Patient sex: F
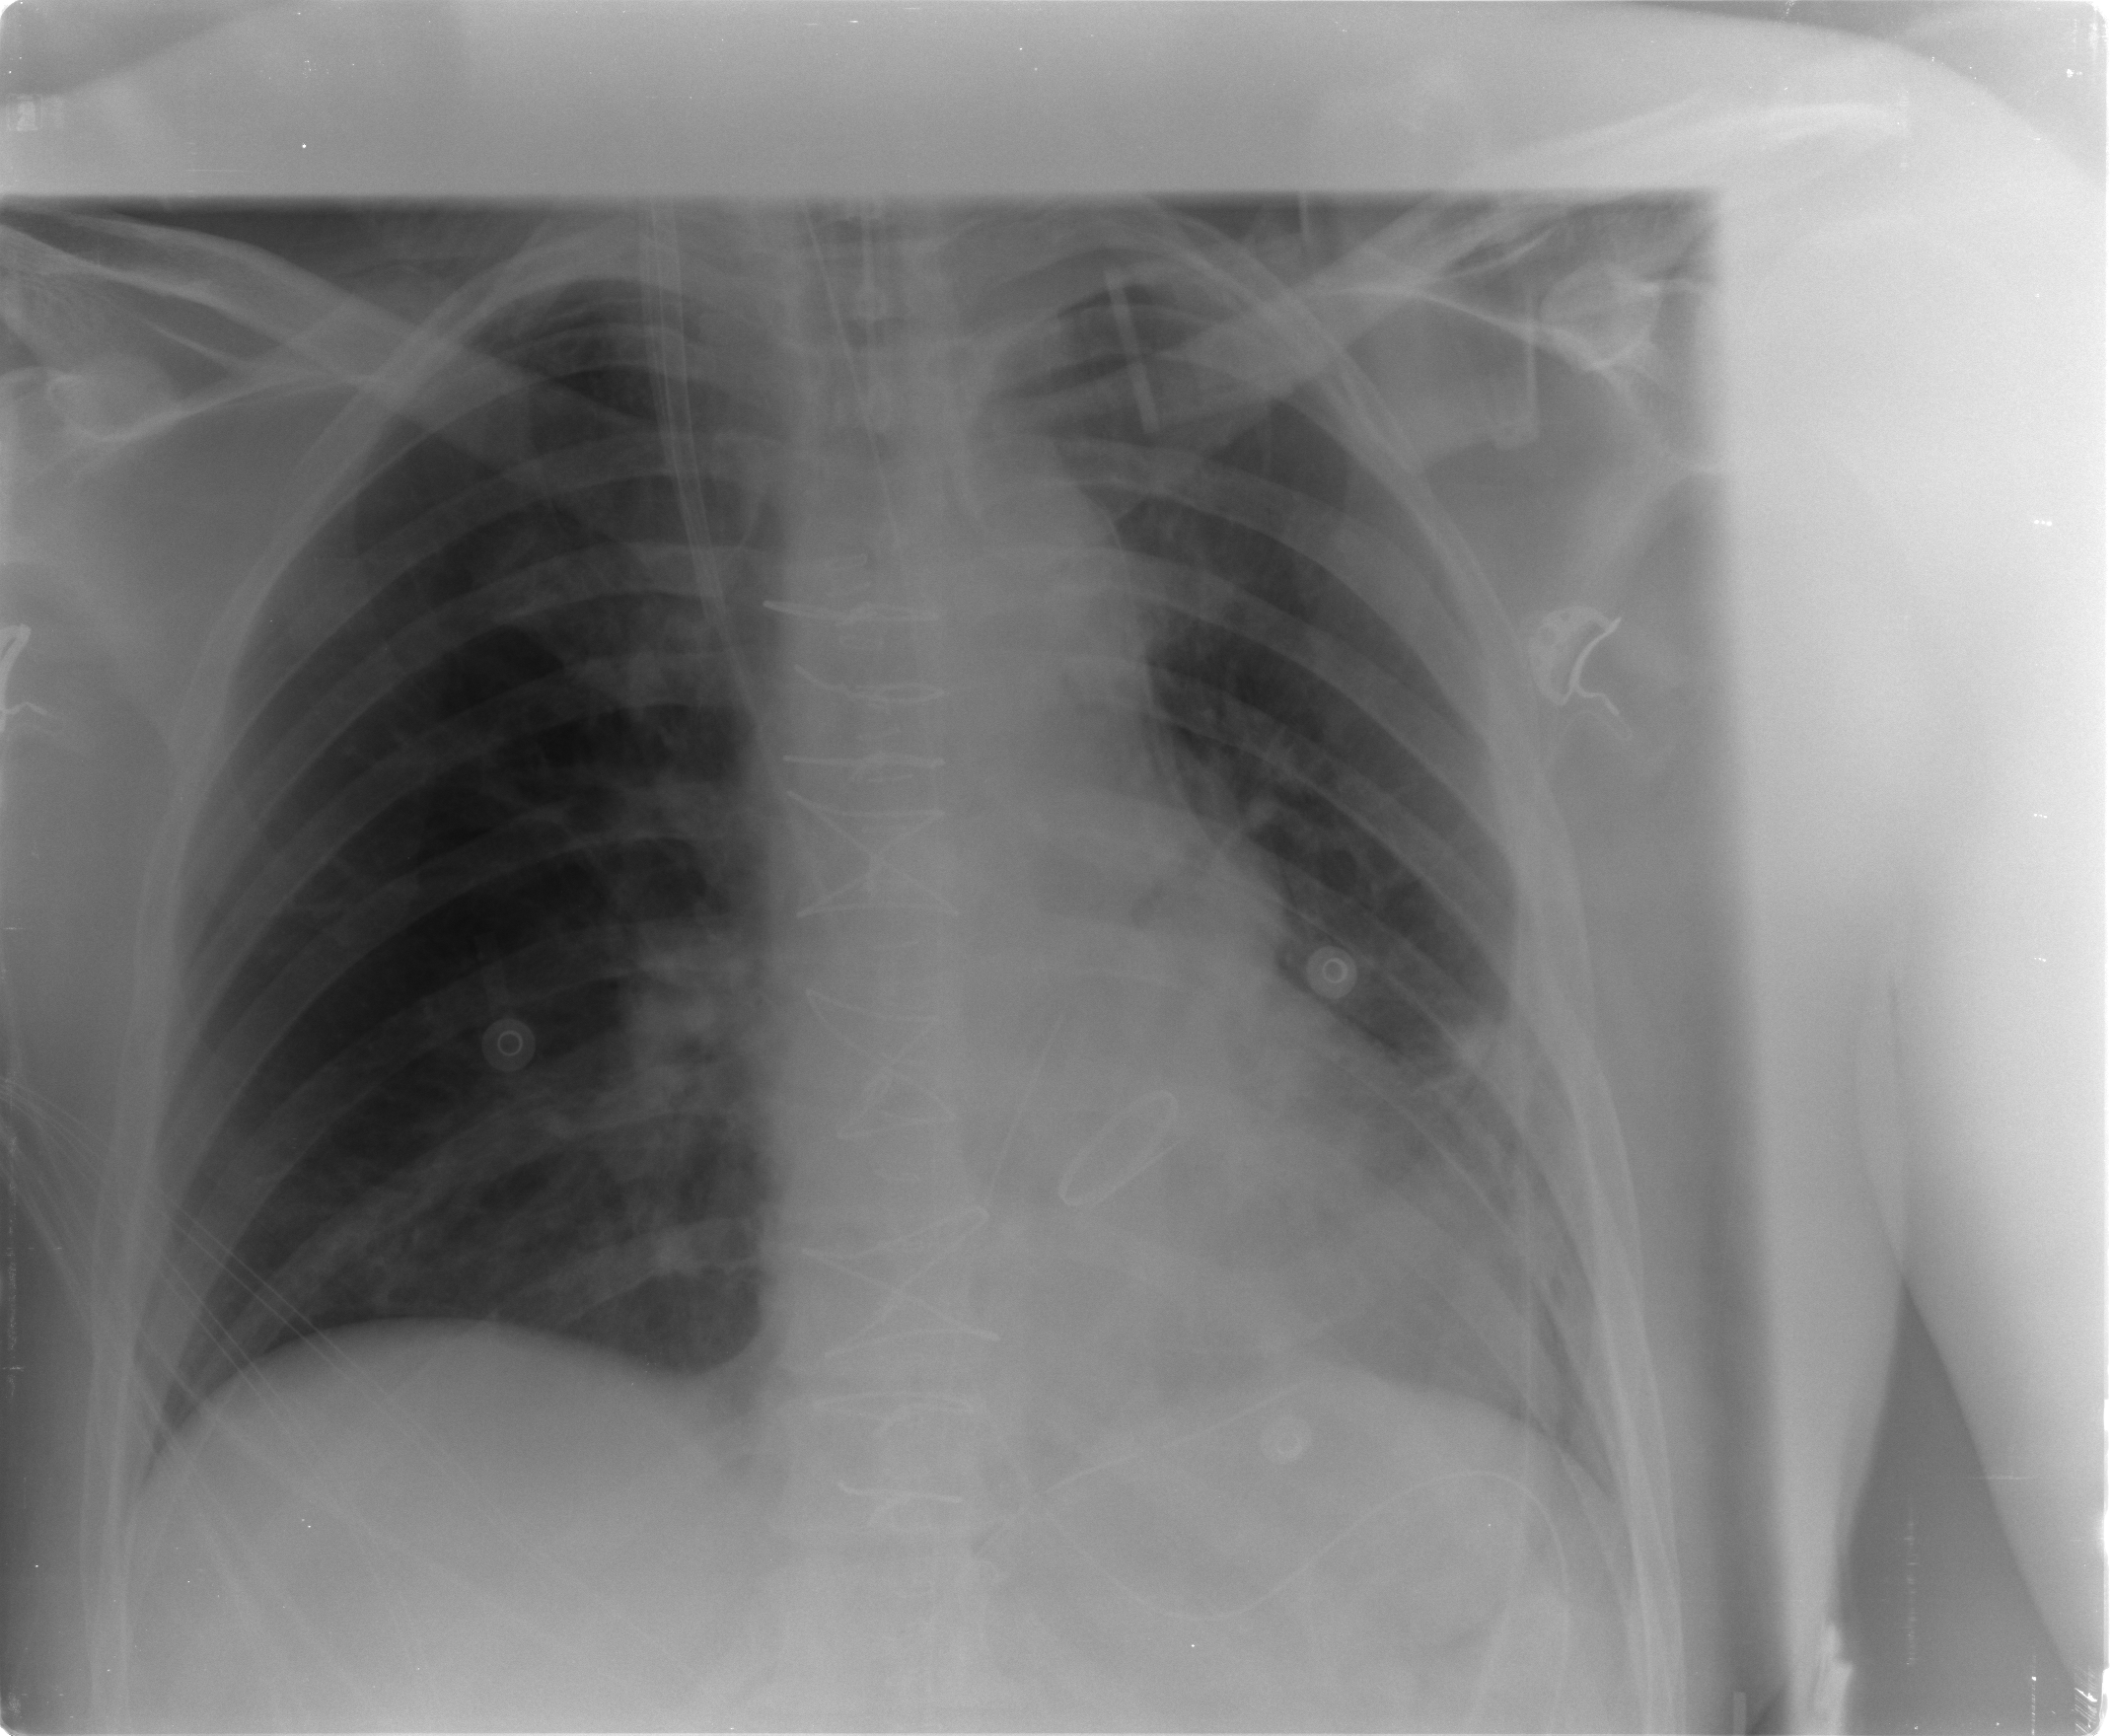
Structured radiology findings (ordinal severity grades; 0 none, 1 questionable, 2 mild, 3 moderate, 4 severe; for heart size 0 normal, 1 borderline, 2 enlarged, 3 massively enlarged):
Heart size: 2
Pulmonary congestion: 1
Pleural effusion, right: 0
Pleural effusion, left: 0
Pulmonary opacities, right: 0
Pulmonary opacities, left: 0
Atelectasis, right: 0
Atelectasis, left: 2